Field crop: maize
Growth stage: 1
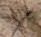
Species: salsola